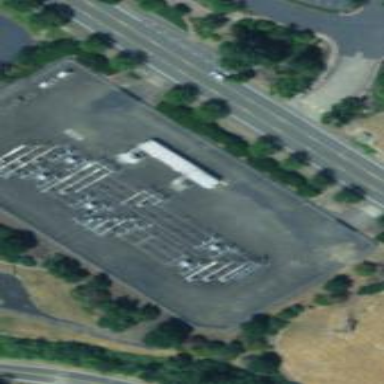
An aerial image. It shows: Power substation.